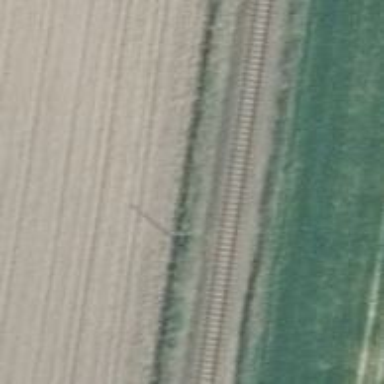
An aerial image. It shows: Communication pole.